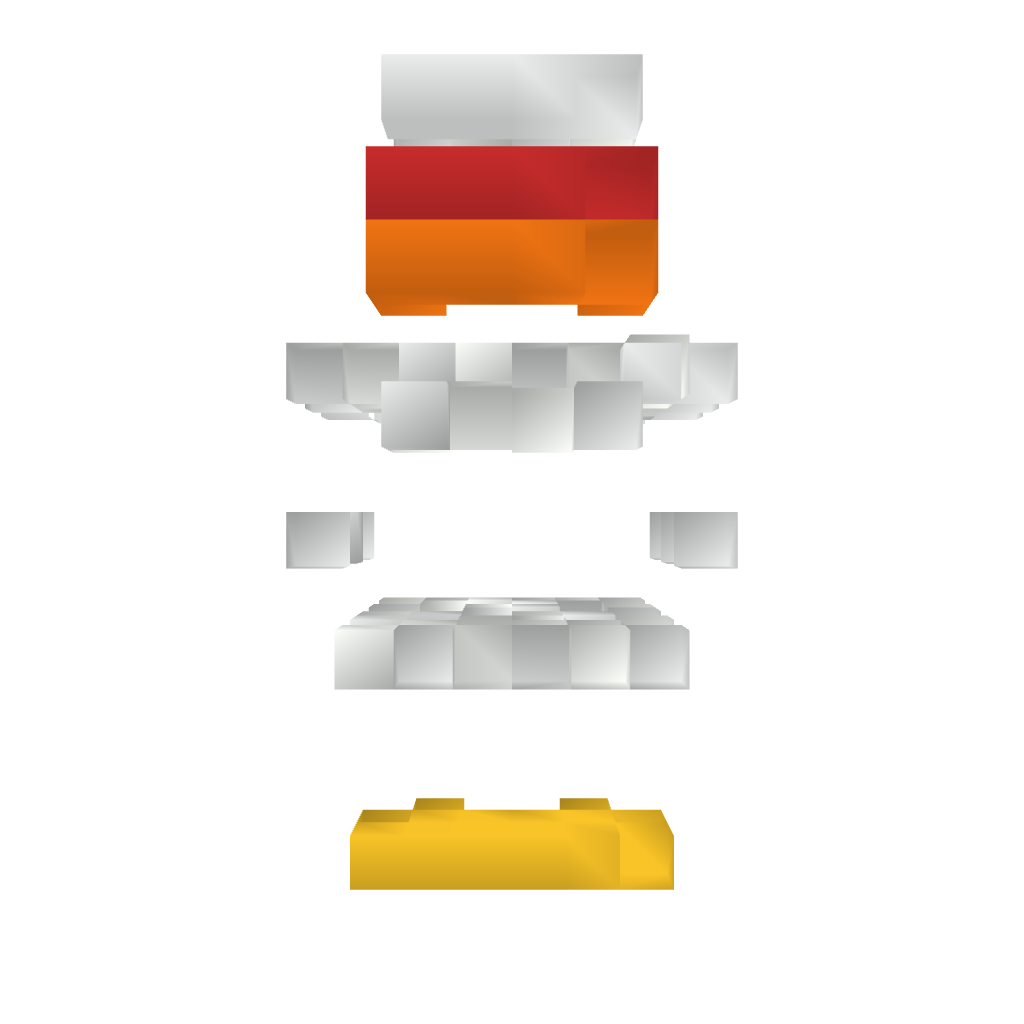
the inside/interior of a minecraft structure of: Chicken